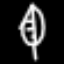
Label: leaf